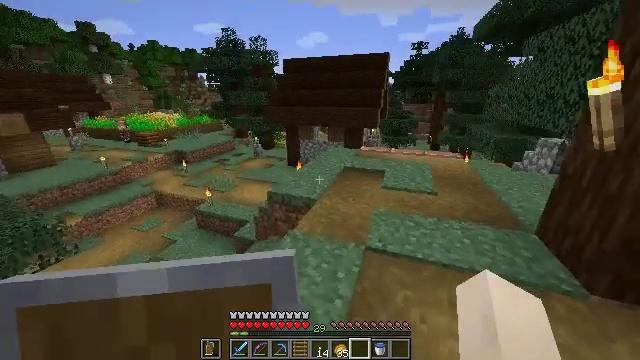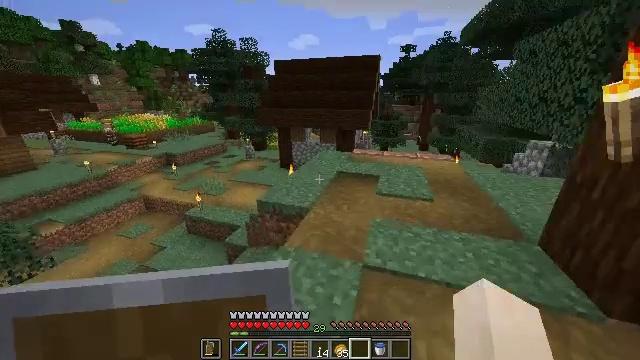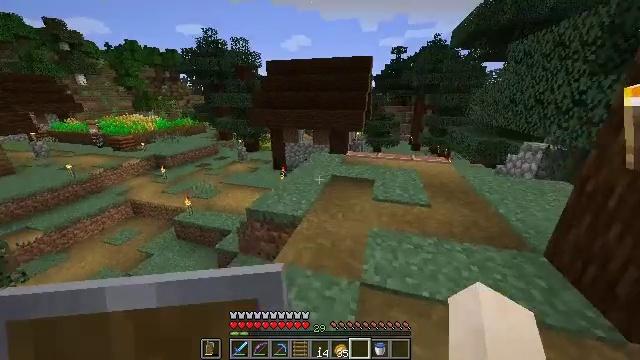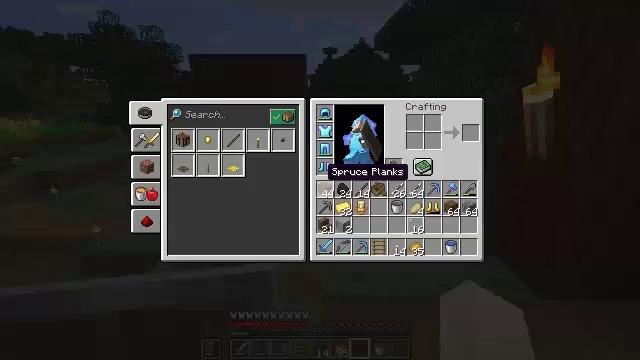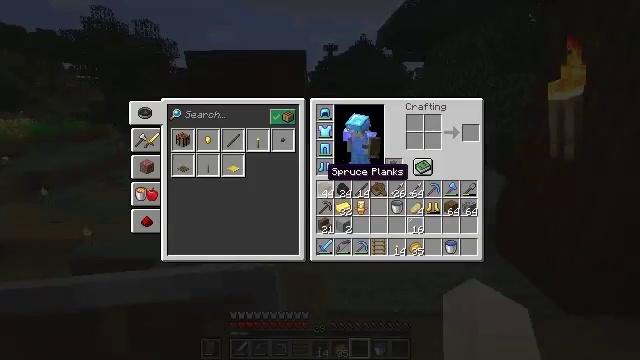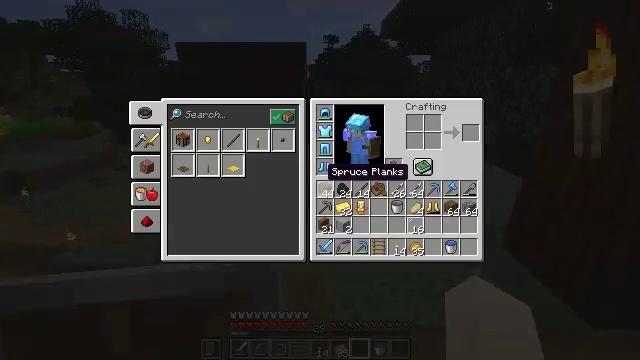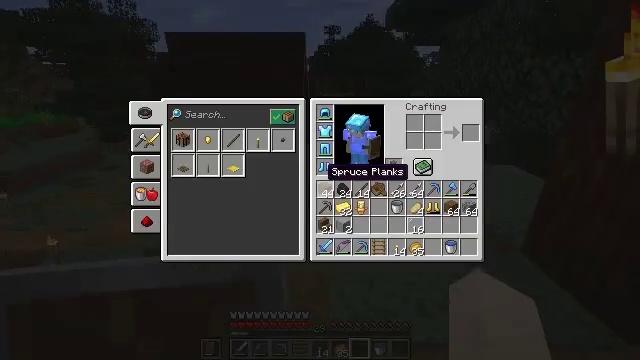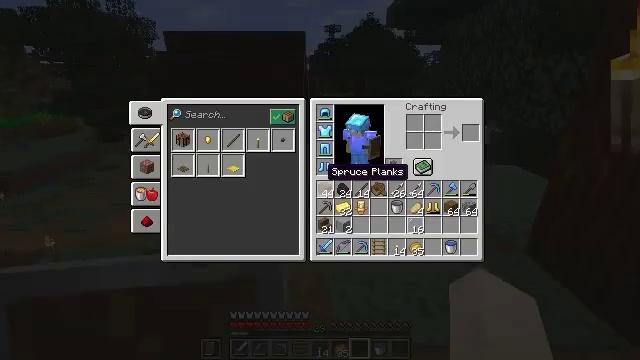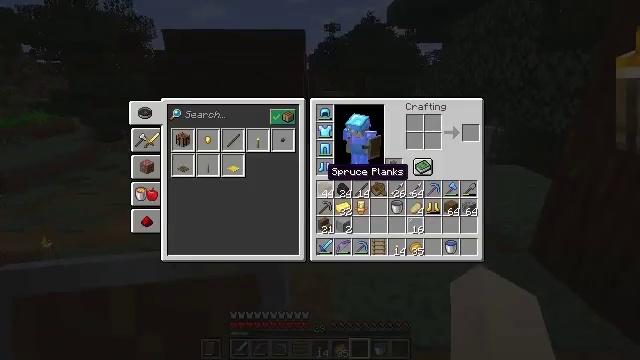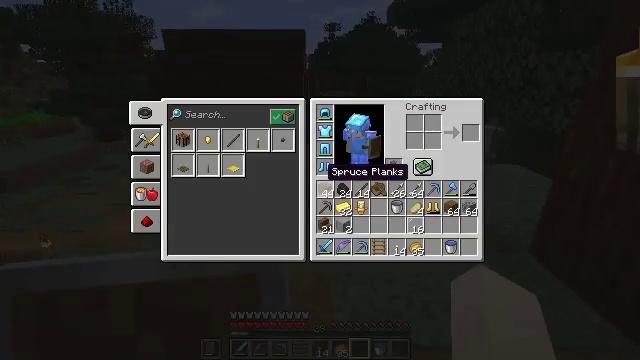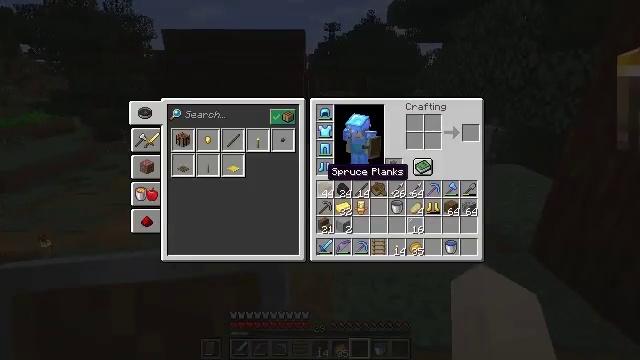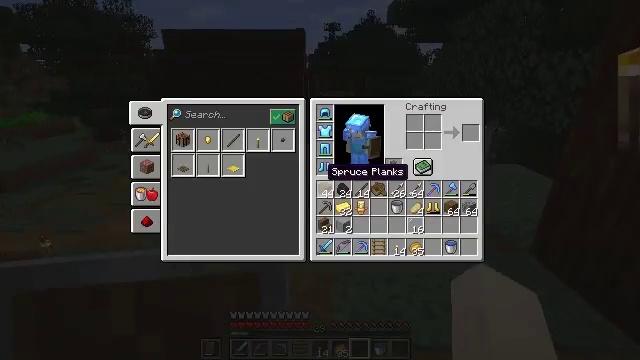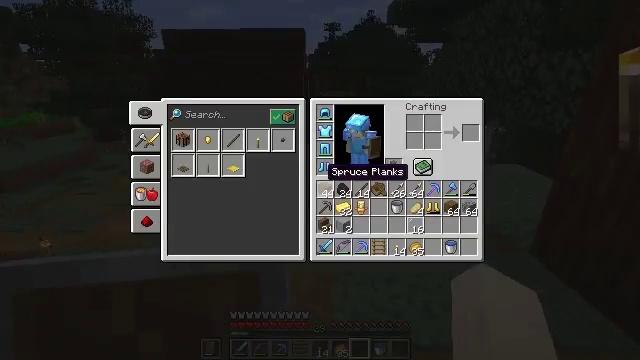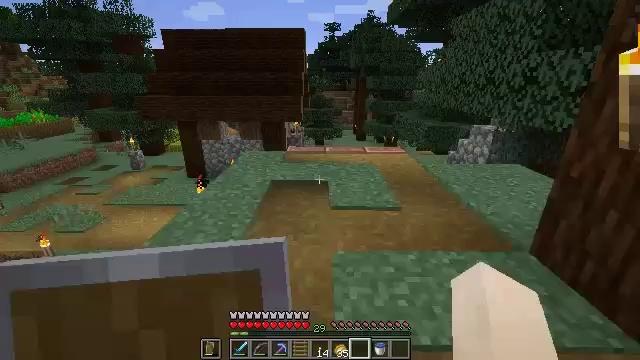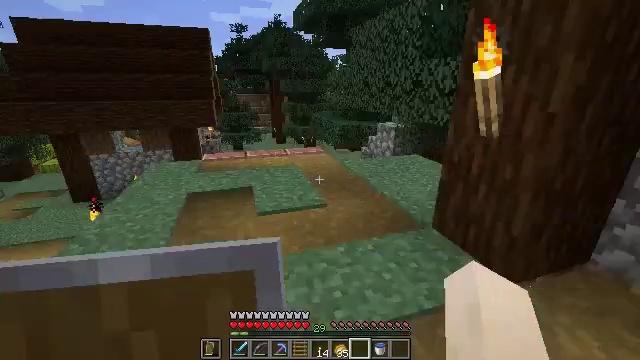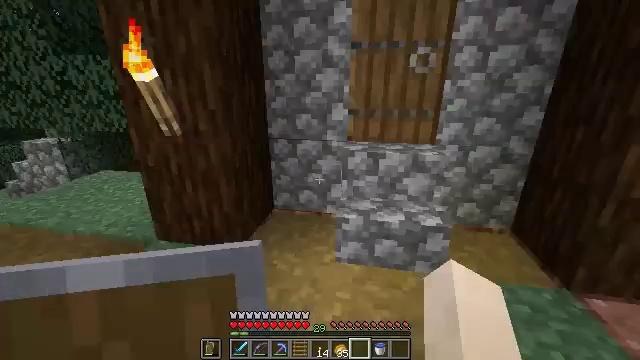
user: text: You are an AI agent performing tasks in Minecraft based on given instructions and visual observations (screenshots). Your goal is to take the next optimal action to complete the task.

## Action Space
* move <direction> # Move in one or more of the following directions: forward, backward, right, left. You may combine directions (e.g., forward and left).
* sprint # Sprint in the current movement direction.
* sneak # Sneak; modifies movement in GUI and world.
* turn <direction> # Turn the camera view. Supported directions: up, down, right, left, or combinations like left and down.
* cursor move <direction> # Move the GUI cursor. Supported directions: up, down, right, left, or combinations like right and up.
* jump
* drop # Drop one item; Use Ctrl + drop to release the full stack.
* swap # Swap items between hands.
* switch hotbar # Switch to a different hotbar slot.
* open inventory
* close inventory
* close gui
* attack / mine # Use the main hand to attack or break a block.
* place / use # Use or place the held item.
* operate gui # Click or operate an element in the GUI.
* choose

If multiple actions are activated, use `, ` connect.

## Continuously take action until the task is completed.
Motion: motion action
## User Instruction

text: Hold left click to mine the cobblestone wall.
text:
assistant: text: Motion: move forward, turn right
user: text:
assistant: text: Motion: move forward, turn right
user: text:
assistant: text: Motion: turn right, open inventory
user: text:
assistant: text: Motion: open inventory
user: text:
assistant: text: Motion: no_op
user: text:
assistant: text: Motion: no_op
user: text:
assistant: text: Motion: no_op
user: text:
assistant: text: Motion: no_op
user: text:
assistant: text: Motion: no_op
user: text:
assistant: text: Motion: no_op
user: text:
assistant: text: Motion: no_op
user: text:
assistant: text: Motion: no_op
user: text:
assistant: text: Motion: no_op
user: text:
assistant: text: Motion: turn right
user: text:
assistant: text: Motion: move right, turn right
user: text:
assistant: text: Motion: move forward and move right, turn right and up
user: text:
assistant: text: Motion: move forward and move right, turn right
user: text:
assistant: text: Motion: move forward and move right
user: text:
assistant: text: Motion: move forward
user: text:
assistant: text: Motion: move forward
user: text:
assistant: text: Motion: move forward, turn right and down
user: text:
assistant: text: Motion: move forward and move right, turn right
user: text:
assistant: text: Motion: move forward and move right, turn left
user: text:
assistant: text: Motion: move forward, turn left and down
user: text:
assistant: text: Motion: move forward, turn left and down
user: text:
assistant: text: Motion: move forward, turn left
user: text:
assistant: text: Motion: move forward, turn left
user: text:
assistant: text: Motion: move forward, turn left
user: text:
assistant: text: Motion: move forward
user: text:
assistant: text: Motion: move forward